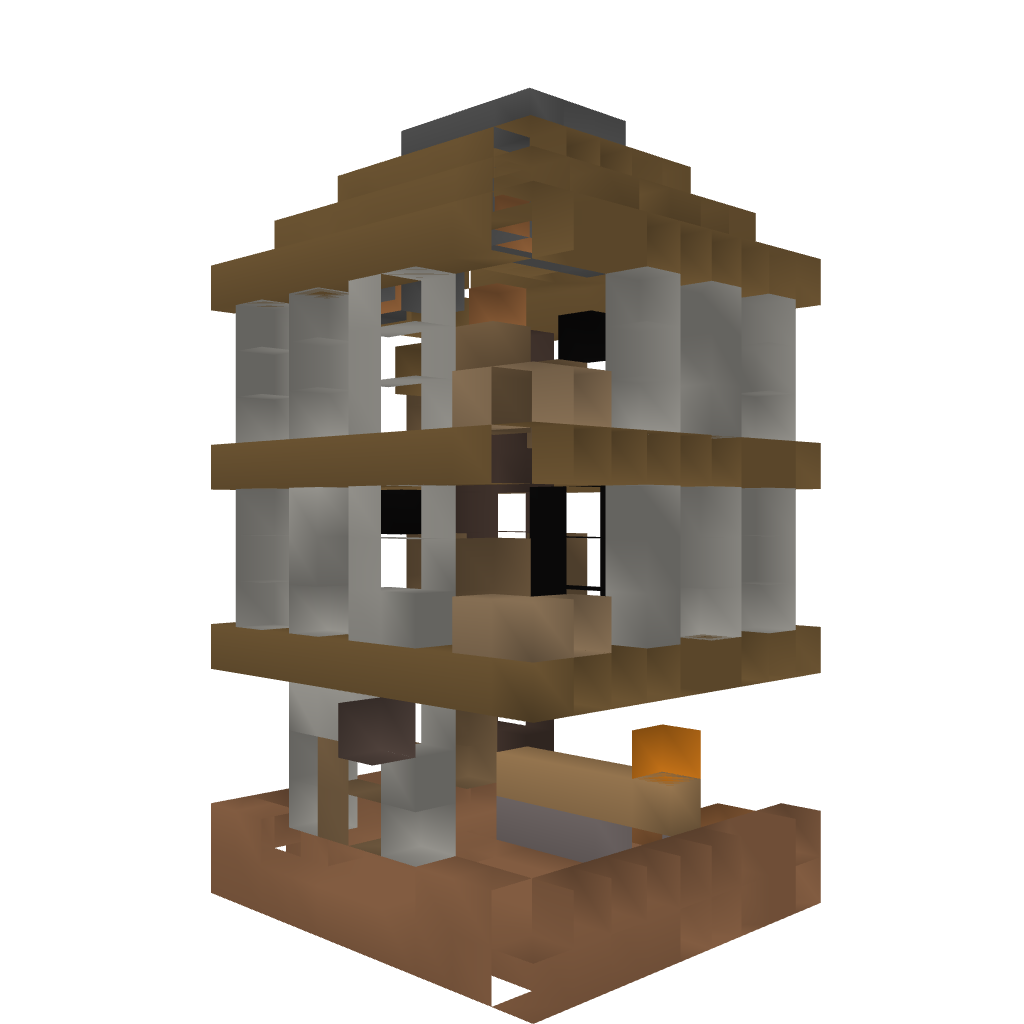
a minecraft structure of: luxury apartment